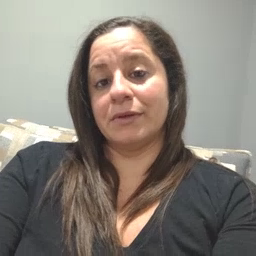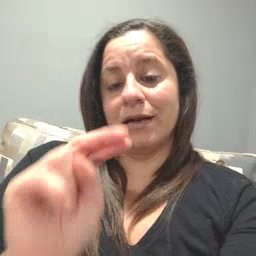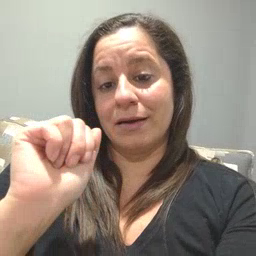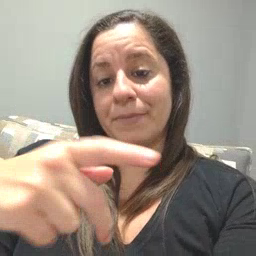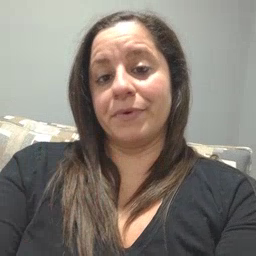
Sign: nap